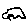
Label: car